Question: I am trying to create what is shown in the following picture but without any success:

Therefore, I would like to have 4 Field titles in the form of a 2x2 table where the column A is approximately double the size of column B because there exist more skills to mention. In addition, each column contains two bullet points as indicated in the screenshot.
I tried multiple ways including:
'''
% importing necessary package for side by side bullets.
\usepackage{multienum}
\newenvironment{multiitem}{%
\multienumerate\renewcommand{\labelname}{\textbullet}%
}{%
\endmultienumerate%
}
\begin{multiitem}
\mitemxx{Field A}{Field B}
\begin{itemize}
\item Example
\end{itemize}
\end{multiitem}
'''
The first problem is that I want the fields to be 'empty' bullet points but '\mitemxx[] {Field A}{Field B}' does not work, therefore is not the same as '\item[]'.
Can someone show how I can do this?
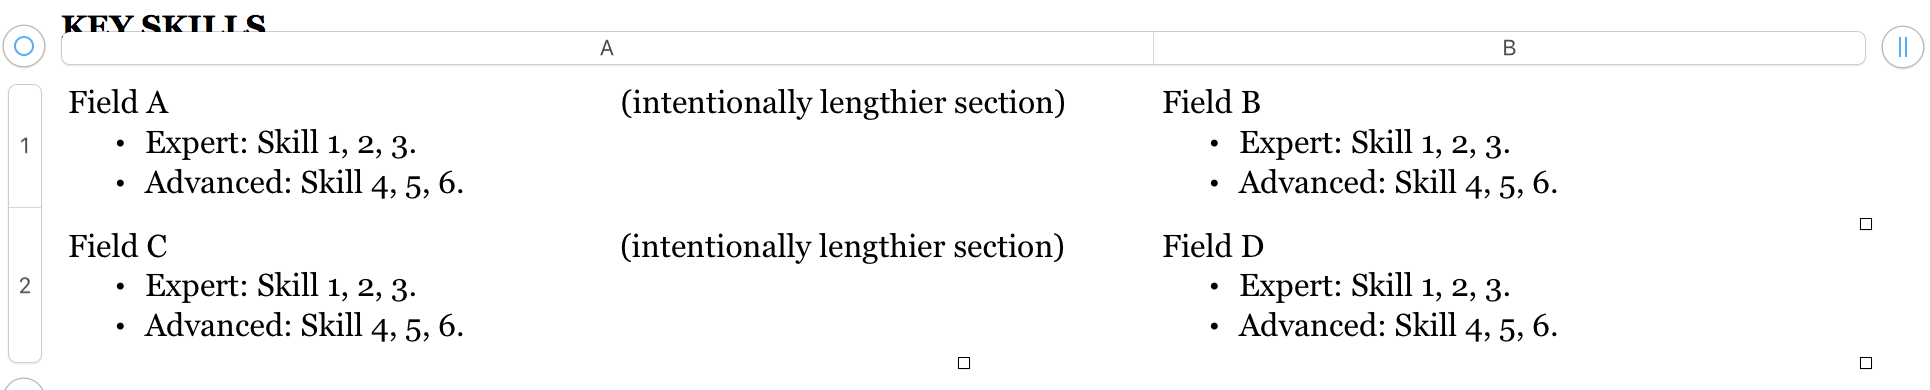
Answer: You can use two 'minipage's that are '[t]'op-aligned:
<URL>
'''
\documentclass{article}
egin{document}
\section*{Key skills}
oindent
egin{minipage}[t]{.6667\linewidth}
Field A
egin{itemize}
\item Expert: Skill 1, 2, 3.
\item Advanced: Skill 4, 5, 6.
\end{itemize}
Field C
egin{itemize}
\item Expert: Skill 1, 2, 3.
\item Advanced: Skill 4, 5, 6.
\end{itemize}
\end{minipage}\hfill
egin{minipage}[t]{.3333\linewidth}
Field B
egin{itemize}
\item Expert: Skill 1, 2, 3.
\item Advanced: Skill 4, 5, 6.
\end{itemize}
Field D
egin{itemize}
\item Expert: Skill 1, 2, 3.
\item Advanced: Skill 4, 5, 6.
\end{itemize}
\end{minipage}
\end{document}
'''